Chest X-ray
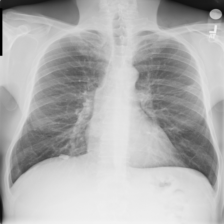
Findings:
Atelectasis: negative
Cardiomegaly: negative
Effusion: negative
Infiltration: negative
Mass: negative
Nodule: negative
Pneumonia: negative
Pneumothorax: negative
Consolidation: negative
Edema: negative
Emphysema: negative
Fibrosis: negative
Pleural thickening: negative
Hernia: negative